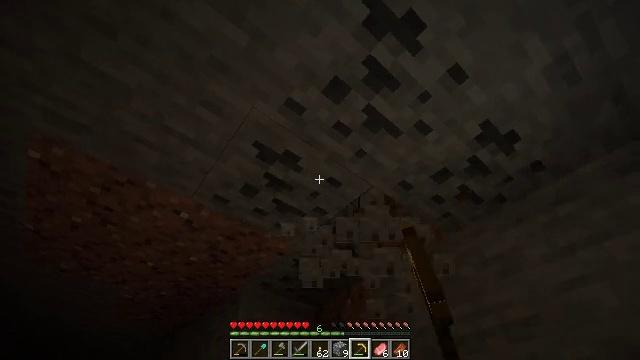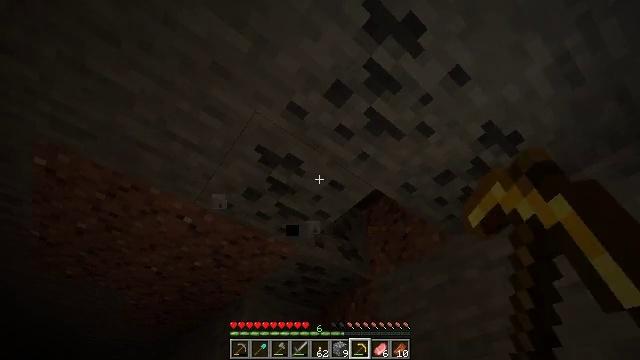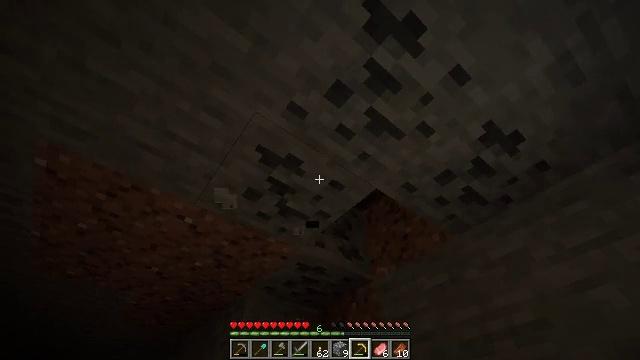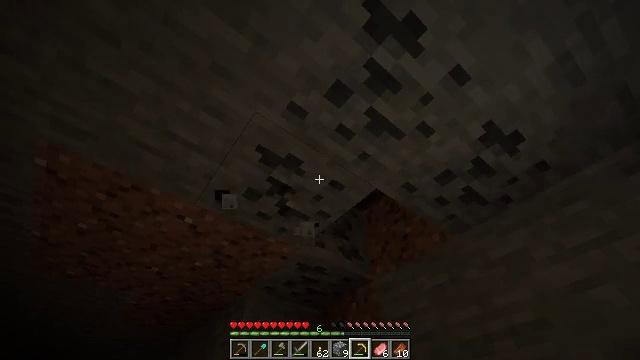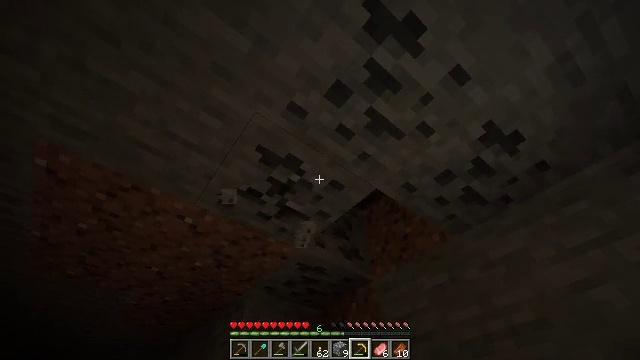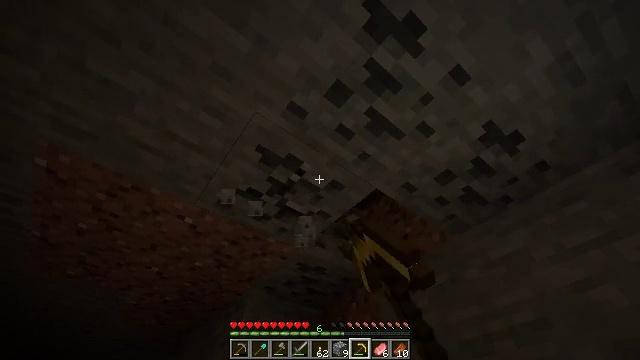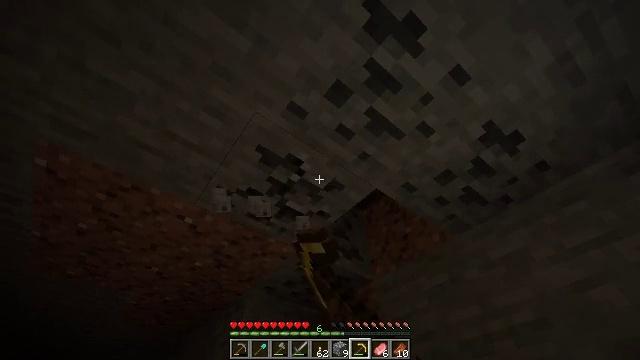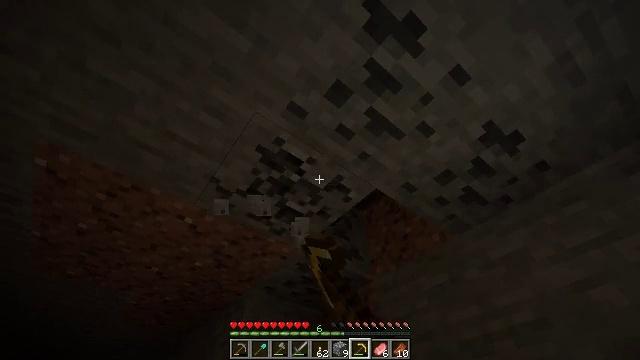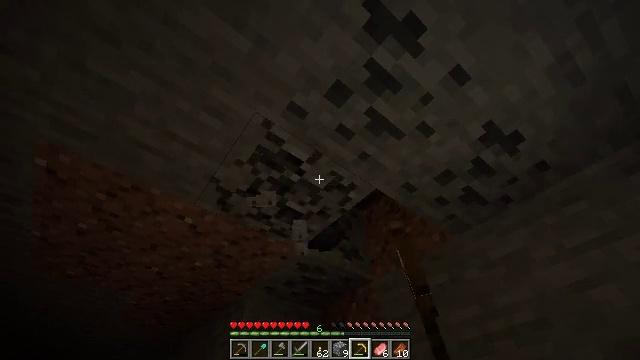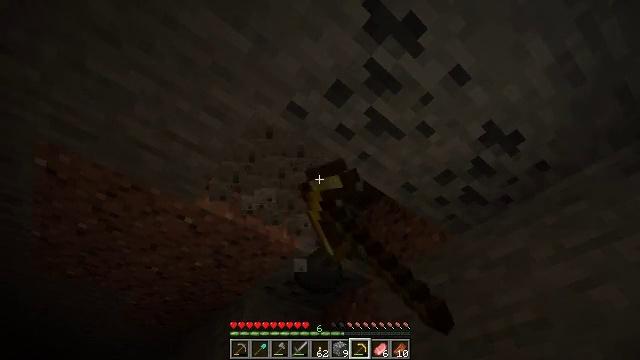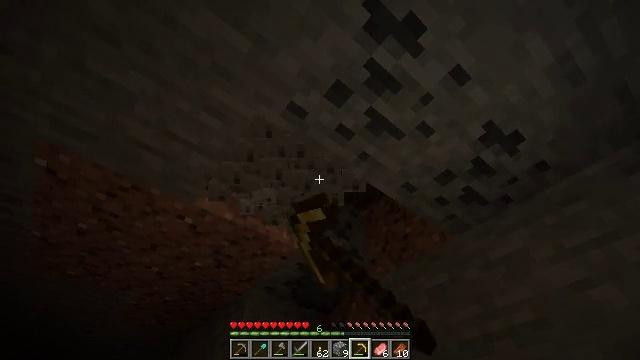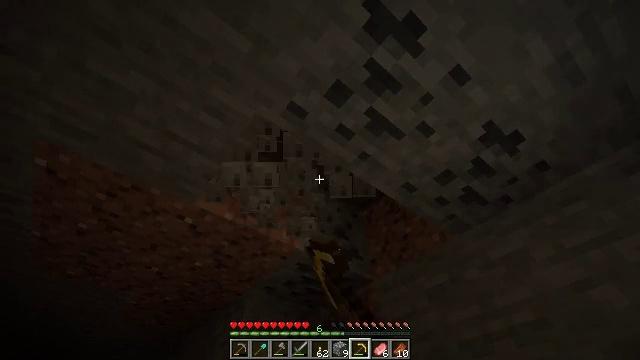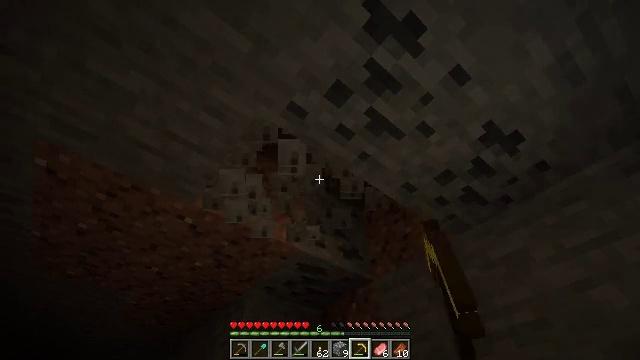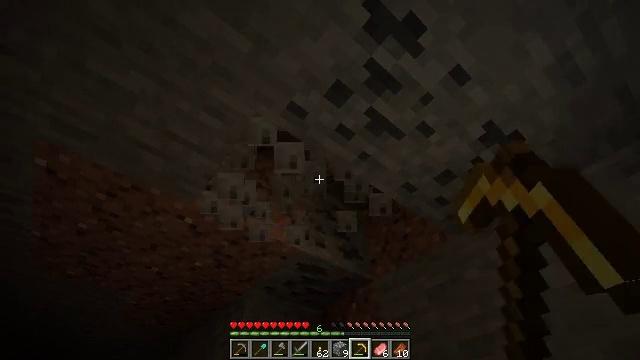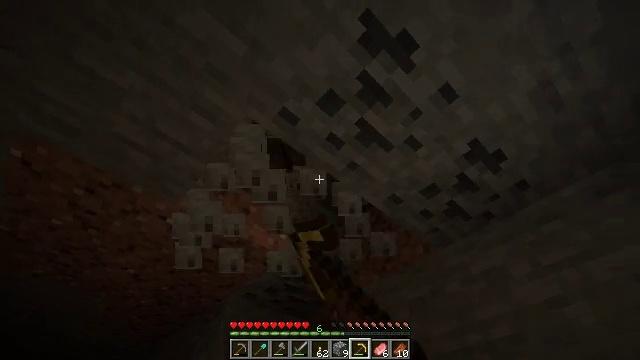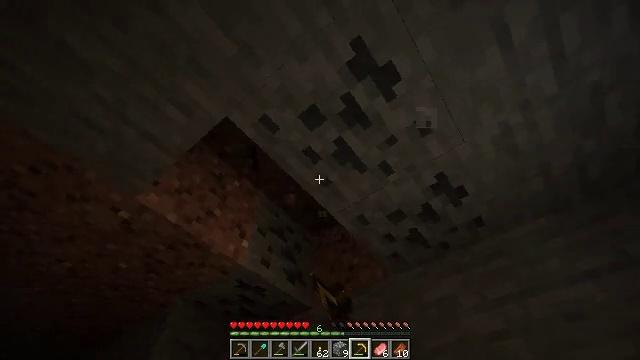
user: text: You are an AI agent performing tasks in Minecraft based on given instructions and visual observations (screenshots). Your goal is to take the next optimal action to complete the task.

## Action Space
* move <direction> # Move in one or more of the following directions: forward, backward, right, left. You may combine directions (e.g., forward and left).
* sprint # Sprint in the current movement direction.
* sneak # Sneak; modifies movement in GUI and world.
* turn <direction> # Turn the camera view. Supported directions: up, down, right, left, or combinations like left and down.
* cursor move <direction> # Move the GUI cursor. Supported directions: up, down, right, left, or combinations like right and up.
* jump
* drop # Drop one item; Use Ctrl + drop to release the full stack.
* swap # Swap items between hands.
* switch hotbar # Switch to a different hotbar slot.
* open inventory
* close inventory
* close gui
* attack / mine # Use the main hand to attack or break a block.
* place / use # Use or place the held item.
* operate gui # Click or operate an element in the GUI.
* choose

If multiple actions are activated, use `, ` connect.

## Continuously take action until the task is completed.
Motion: motion action
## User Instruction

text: Mine the coal ore underground.
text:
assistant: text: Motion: attack / mine
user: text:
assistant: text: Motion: attack / mine
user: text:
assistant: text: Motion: attack / mine
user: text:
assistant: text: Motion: attack / mine
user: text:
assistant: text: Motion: attack / mine
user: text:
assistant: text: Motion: attack / mine
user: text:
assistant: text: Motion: attack / mine
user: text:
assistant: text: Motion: attack / mine
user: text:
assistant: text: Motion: attack / mine
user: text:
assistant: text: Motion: attack / mine
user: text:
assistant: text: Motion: attack / mine
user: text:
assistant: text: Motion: attack / mine
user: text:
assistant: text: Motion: attack / mine
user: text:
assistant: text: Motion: turn right and up, attack / mine
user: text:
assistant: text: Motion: turn right and up, attack / mine
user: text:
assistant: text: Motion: turn right and up, attack / mine
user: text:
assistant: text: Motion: turn right and up, attack / mine
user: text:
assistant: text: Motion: attack / mine
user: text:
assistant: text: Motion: attack / mine
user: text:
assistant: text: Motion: attack / mine
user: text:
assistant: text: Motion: attack / mine
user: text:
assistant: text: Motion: attack / mine
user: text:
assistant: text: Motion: attack / mine
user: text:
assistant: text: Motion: attack / mine
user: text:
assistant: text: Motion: attack / mine
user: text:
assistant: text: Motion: attack / mine
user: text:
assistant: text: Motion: turn right and down, attack / mine
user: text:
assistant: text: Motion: turn right and down, attack / mine
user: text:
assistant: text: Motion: turn down, attack / mine
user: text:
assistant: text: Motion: attack / mine